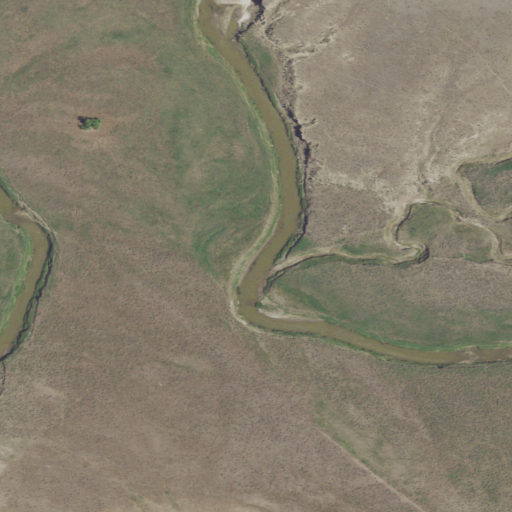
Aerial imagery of valley in Montana named Red Mud Coulee containing grassland and shrub